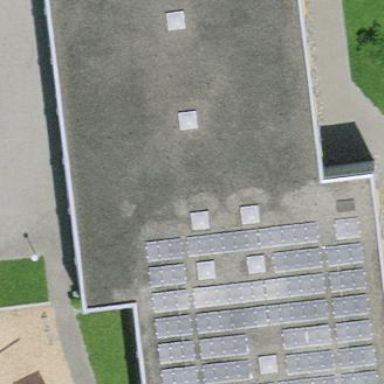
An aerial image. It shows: School building.